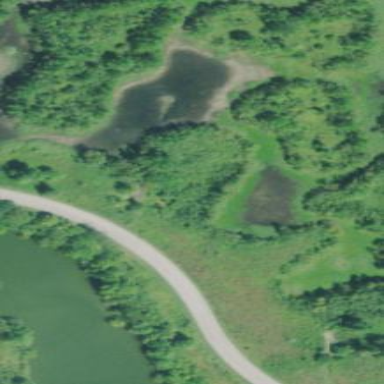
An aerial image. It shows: Marshy wetland area.